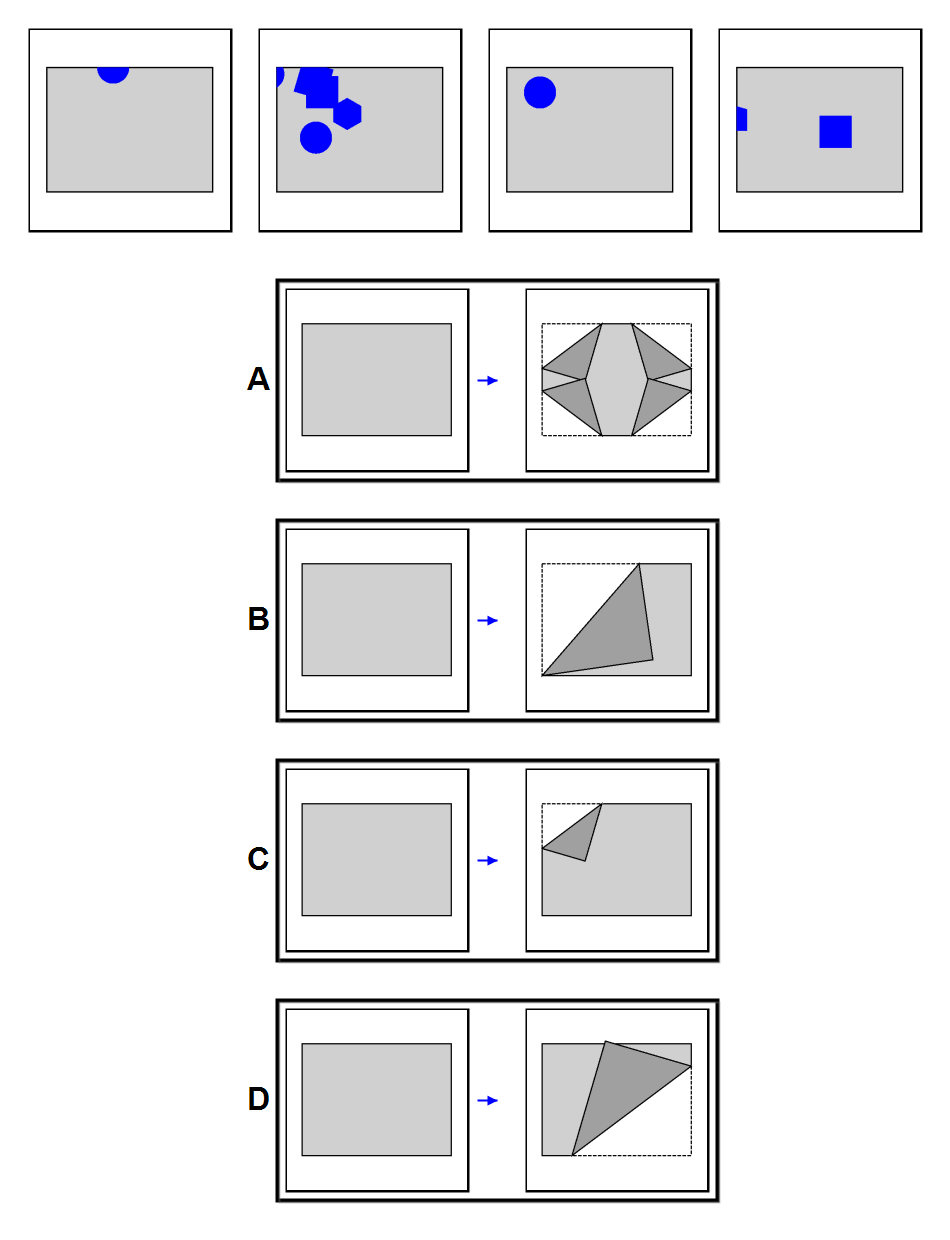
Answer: C